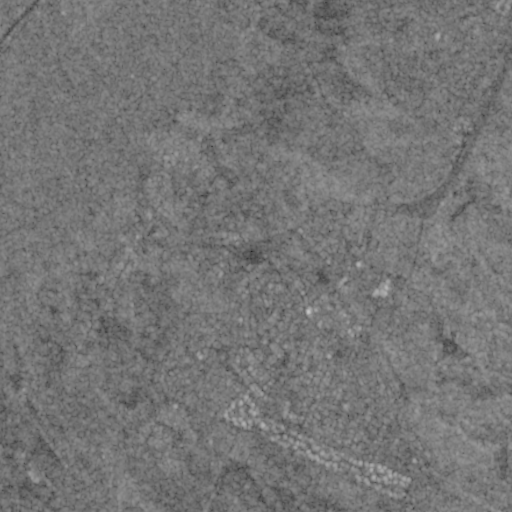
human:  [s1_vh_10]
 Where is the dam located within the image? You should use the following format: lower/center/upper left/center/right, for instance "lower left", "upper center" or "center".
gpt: The dam is located in the lower right of the image.
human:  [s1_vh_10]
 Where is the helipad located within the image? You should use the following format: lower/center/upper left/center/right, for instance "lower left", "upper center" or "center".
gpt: The helipad is located in the lower center of the image.
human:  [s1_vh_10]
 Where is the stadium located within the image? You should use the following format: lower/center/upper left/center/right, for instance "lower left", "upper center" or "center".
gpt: The stadium is located in the lower right of the image.
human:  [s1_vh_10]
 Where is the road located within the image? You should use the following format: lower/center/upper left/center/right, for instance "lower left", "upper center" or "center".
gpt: There is no road in the image.

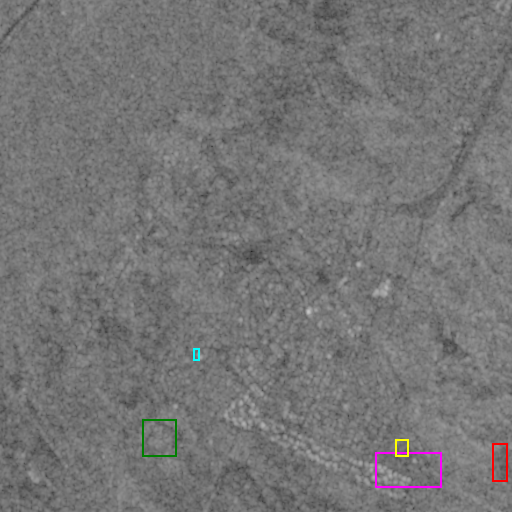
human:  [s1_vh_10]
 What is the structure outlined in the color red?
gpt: The structure outlined in red is a dam.
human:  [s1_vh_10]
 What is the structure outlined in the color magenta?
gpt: The structure outlined in magenta is a park.
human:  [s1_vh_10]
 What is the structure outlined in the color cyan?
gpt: The structure outlined in cyan is a parking lot.
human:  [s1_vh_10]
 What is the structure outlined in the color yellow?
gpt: The structure outlined in yellow is a stadium.
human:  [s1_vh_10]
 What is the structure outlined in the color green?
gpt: The structure outlined in green is a wastewater plant.
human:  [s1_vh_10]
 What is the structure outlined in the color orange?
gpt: There is no orange outline.